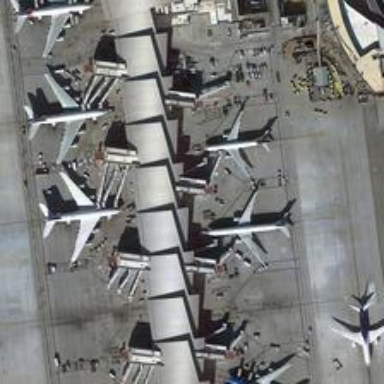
Most of planes are docked at the gates while only one plane is on the runway and ready to take off .